Question: I'm confused if you can have more than 1 JtextField inside of a single JPanel? If yes, then how with the code provided below.
my code:
'''
private JPanel jp;
private JTextField jt;
jt = new JTextField();
jt.setBounds(1, 25, 60, 20);
jp.add(jt);
jt.setColumns(10);
JLabel npcId = new JLabel("npcId");
npcId.setBounds(15, 11, 92, 14);
jp.add(npcId);
'''
What I'm building:

What I'm trying to accomplish here is have 5 'JTextField' objects: npcId, npcLocation, npcReg, npcAH, npcAA.
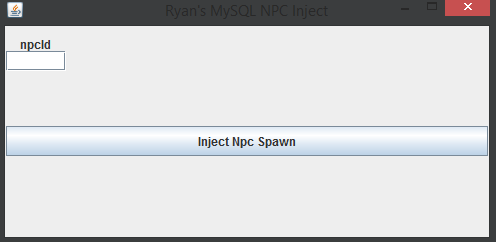
Answer: Yes, it's very easy, you need to make use of an appropriate layout manager.
Take a look,at <URL>
I might suggest starting with something GridLayout, but eventually, you'll want to look at GridBagLayout.
Don't forget, you can use compound layouts to create sophisticated layouts